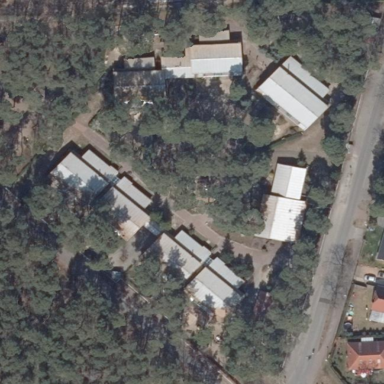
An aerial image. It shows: Kindergarten.